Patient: sex M, age 58
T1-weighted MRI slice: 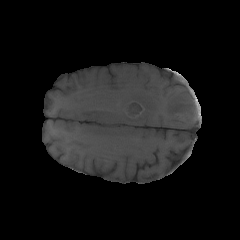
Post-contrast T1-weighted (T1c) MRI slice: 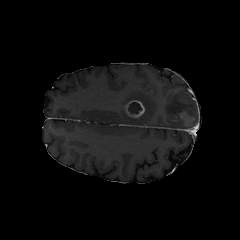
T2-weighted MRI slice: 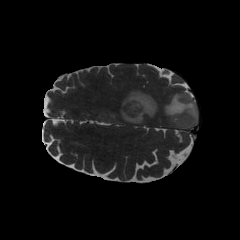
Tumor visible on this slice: yes
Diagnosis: Glioblastoma, IDH-wildtype
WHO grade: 4